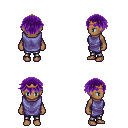
a pixel art fantasy rpg character, female body template, human, dark skin, chain tabard jacket, metal pants, purple short bangs hairstyle, bronze tiara, four views (front, back, left, right), 2x2 character sprite sheet, small pixel art, hard edges, no anti-aliasing